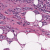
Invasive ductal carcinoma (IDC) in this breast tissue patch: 1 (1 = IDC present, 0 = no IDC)